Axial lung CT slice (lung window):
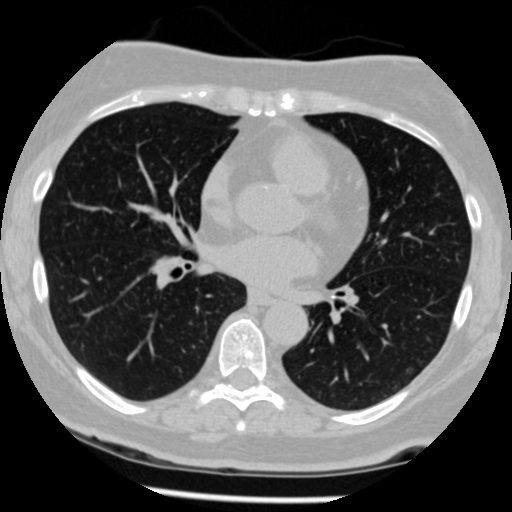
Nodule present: no